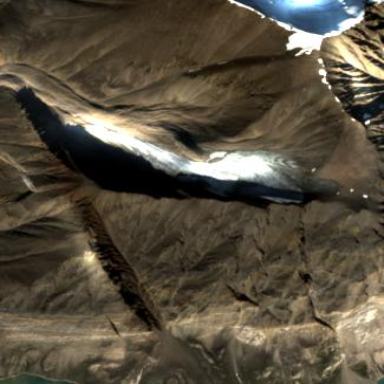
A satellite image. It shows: Stunning view of glacier.